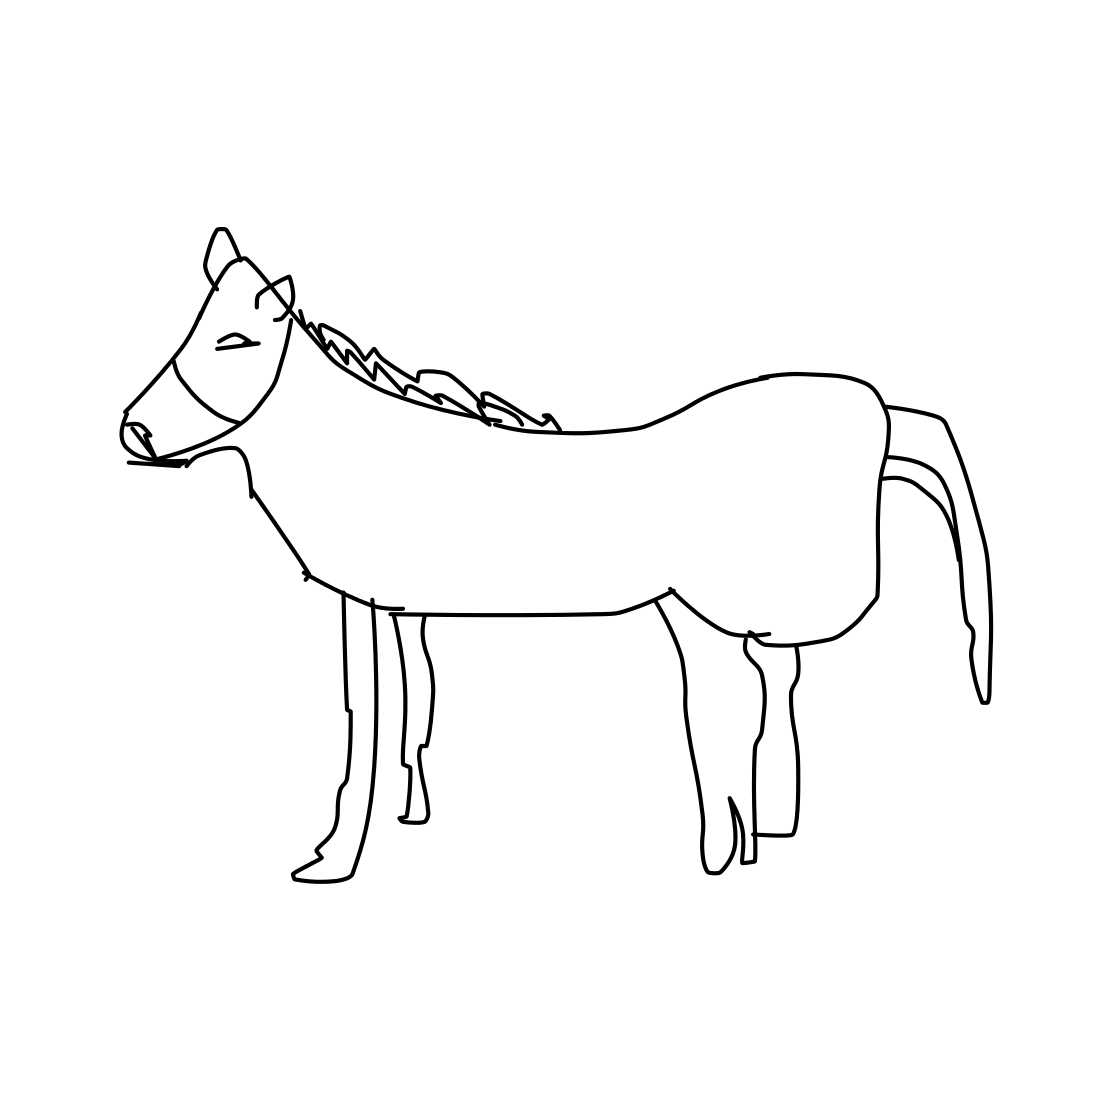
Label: horse